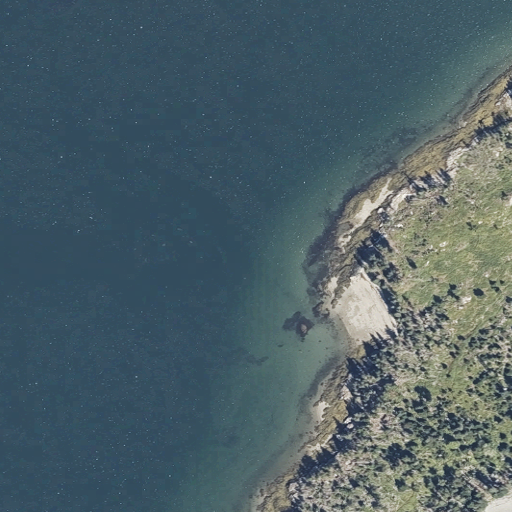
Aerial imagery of island in Maine named Middle Island containing open water, evergreen forest, herbaceous wetlands, shrub, and grassland